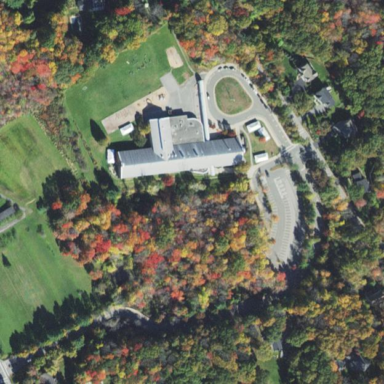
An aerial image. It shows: School.